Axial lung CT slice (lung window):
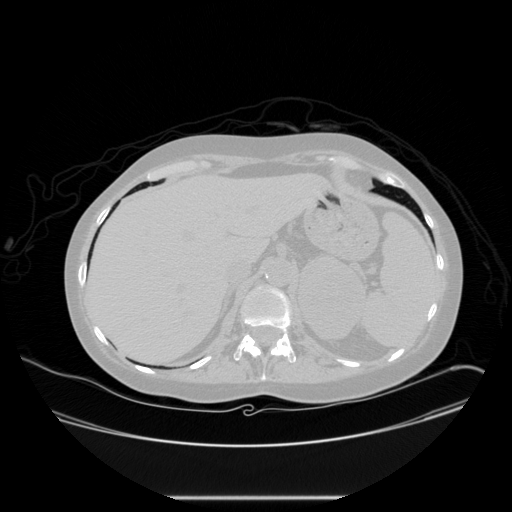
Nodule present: no